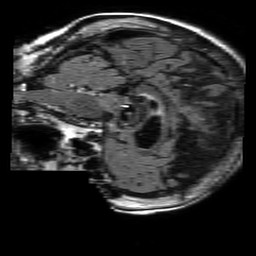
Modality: FLAIR
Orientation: sagittal
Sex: female
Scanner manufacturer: philips
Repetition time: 11 s
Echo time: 0.125 s